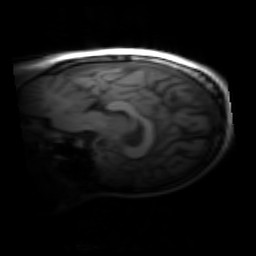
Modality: inplaneT1
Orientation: sagittal
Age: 32
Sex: female
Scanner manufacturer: siemens
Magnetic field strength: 3 T
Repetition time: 1.2 s
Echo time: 0.00251 s